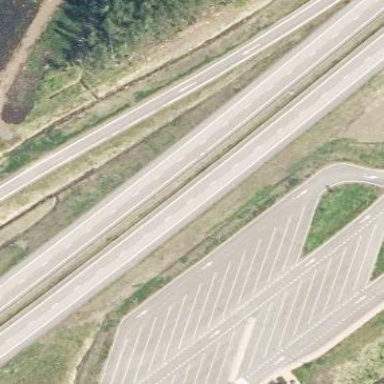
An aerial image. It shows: Parking area with asphalt surface.